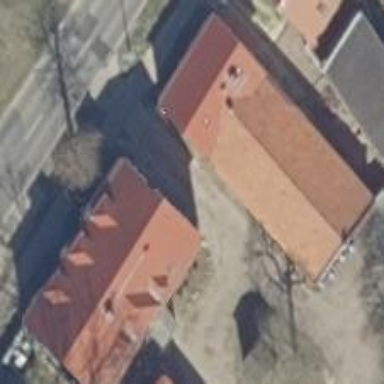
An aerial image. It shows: Image showing building with apartments.